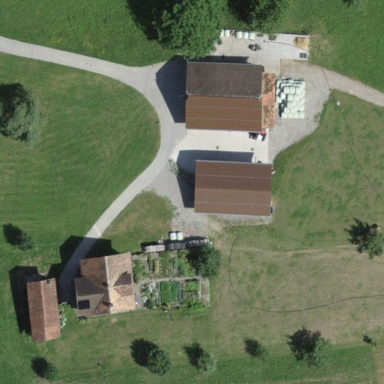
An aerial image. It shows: Farmyard area.